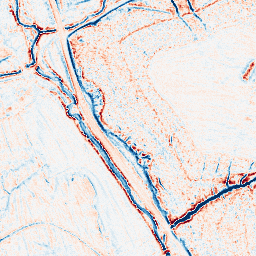
Category: edge_preserving
Decomposition family: anisotropic_diffusion
Decomposition parameters: iterations: 10
kappa: 50
gamma: 0.15
Upsampling method: sinc_hamming
Upsampling parameters: scale: 2
kernel_size: 16
Upsampling scale: 2